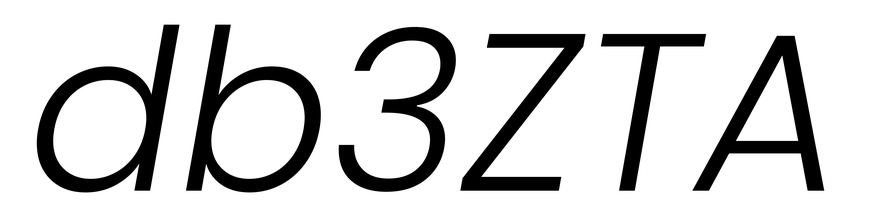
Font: Poppins-LightItalic